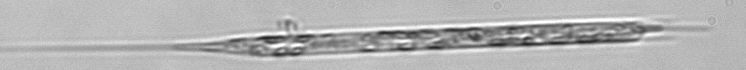
Label: Rhizosolenia